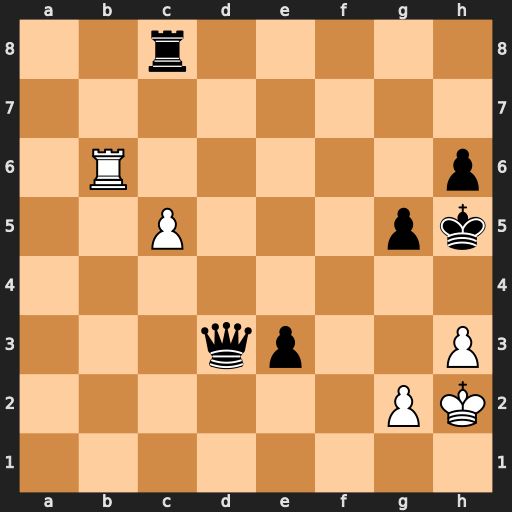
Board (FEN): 2r5/8/1R5p/2P3pk/8/3qp2P/6PK/8
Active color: w
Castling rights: -
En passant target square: -
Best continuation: g4+ Kh4 Rxh6#